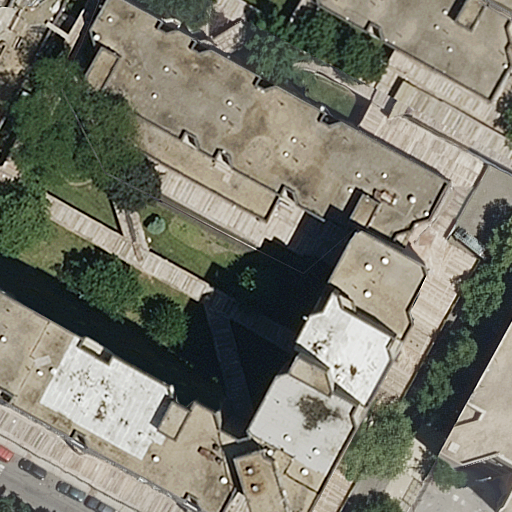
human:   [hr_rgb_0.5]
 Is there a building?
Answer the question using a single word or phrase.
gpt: yes

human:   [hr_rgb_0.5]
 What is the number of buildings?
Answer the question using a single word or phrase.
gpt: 2

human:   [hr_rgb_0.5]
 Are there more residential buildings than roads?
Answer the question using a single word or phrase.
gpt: no

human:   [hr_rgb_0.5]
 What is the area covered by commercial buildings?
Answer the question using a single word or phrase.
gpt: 0m2

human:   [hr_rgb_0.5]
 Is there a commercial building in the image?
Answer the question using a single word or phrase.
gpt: no

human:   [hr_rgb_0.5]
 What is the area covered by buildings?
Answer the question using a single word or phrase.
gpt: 130m2

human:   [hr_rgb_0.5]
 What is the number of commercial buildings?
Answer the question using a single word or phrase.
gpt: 0

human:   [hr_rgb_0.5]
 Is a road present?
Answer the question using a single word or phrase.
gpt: yes

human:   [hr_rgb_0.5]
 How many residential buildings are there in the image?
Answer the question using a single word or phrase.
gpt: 2

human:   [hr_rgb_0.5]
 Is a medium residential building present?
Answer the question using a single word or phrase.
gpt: no

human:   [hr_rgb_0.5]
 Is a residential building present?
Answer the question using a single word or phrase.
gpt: yes

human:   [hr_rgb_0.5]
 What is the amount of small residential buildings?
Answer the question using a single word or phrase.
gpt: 2

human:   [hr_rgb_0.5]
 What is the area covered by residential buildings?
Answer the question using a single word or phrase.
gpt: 130m2

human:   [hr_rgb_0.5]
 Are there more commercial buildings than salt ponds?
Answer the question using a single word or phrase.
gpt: no

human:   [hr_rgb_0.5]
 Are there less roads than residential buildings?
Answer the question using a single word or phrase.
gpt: no

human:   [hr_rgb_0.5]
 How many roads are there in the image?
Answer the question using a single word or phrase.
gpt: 6

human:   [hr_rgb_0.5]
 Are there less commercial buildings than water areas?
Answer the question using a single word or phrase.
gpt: no

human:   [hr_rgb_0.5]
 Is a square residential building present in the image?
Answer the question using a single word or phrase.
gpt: no

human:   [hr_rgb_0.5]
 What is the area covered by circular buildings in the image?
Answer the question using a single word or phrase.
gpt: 0m2

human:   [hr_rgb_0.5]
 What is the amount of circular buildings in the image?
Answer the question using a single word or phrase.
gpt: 0

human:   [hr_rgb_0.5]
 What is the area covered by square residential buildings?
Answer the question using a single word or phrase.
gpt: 0m2

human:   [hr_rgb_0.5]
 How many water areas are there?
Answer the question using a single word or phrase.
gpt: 0

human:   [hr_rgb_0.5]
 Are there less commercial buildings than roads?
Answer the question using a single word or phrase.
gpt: yes

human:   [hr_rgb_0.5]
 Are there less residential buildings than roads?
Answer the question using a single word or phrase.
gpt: yes

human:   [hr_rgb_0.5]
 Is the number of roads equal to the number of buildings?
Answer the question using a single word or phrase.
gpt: no

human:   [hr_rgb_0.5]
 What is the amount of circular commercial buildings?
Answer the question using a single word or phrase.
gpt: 0

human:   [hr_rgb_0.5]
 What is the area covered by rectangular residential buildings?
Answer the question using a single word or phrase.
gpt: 0m2

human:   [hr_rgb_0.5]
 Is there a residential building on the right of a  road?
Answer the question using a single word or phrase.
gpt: yes

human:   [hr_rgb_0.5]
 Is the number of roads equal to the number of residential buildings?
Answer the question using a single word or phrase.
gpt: no

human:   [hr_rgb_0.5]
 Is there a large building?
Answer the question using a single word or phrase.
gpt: no

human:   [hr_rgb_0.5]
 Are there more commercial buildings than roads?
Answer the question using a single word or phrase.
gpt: no

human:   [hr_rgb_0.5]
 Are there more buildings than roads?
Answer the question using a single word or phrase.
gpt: no

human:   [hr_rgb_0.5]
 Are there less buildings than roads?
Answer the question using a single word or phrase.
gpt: yes

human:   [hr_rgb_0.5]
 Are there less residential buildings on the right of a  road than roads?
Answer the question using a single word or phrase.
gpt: yes

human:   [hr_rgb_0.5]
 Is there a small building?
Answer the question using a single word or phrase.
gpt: yes

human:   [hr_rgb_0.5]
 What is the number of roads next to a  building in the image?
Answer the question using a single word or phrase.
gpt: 6

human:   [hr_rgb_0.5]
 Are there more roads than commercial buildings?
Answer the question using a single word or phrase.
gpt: yes

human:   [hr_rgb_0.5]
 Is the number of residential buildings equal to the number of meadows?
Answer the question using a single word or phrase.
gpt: no

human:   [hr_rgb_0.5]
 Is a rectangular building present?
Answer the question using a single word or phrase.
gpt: no

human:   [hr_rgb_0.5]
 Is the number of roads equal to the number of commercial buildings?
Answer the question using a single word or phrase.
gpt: no

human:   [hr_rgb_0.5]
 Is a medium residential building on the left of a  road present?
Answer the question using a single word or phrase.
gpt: no

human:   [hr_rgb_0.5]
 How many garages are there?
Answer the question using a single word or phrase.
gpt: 0

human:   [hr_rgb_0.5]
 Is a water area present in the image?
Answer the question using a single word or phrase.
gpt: no

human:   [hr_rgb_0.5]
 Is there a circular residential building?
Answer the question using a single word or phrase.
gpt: no

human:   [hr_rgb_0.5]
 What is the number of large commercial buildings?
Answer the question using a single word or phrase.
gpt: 0

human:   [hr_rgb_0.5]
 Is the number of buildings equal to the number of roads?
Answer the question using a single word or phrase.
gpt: no

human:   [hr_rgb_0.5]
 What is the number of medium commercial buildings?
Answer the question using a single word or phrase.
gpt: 0

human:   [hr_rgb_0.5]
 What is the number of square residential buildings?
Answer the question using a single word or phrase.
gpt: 0

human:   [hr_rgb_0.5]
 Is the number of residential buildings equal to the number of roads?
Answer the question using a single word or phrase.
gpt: no

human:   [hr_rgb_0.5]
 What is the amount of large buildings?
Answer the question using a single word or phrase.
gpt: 0

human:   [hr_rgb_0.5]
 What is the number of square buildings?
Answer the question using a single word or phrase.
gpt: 0

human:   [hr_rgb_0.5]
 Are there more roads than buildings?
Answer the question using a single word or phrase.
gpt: yes

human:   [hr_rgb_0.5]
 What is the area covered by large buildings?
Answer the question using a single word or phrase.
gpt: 0m2

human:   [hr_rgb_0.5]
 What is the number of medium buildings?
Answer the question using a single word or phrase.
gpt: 0

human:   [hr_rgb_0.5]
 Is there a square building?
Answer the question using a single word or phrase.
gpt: no

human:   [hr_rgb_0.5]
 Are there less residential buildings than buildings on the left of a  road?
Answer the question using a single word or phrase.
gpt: no

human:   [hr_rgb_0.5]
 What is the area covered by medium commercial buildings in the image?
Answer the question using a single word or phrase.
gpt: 0m2

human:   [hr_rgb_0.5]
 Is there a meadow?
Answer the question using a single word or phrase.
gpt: no

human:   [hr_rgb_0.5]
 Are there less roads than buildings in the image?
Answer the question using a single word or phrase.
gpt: no

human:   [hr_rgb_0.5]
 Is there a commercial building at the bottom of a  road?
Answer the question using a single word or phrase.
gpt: no

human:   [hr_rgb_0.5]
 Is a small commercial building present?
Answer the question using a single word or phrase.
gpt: no

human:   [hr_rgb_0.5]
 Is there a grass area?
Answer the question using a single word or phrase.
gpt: no

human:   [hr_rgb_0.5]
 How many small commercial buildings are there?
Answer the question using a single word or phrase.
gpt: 0

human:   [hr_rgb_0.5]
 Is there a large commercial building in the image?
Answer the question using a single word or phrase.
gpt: no